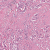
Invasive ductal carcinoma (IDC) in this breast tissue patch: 1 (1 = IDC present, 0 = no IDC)